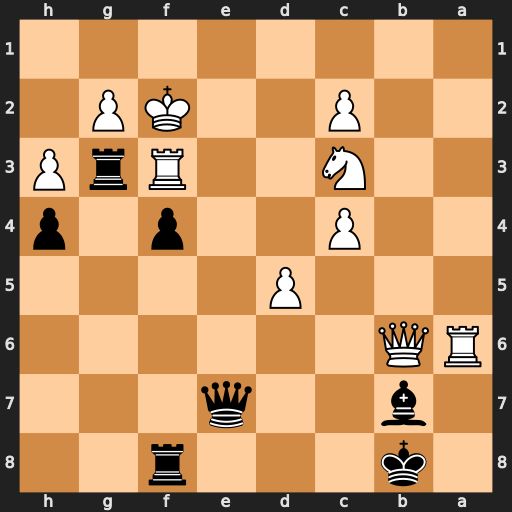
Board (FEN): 1k3r2/1b2q3/RQ6/3P4/2P2p1p/2N2RrP/2P2KP1/8
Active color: b
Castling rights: -
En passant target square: -
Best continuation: Rxf3+ Kxf3 Qe3+ Qxe3 fxe3+ Rf6 Rxf6+